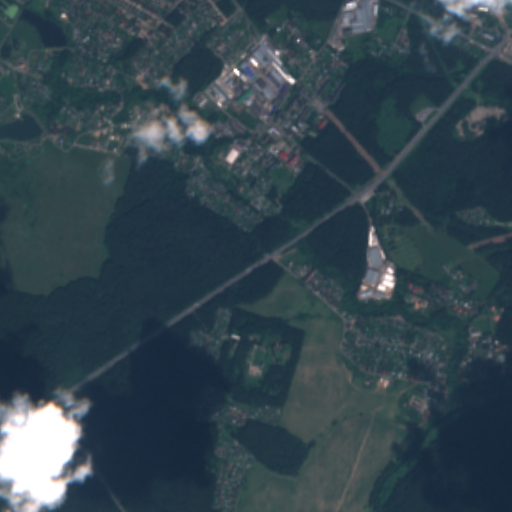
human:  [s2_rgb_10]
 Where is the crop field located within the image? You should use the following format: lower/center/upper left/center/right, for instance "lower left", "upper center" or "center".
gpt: The crop field is located in the left of the image.
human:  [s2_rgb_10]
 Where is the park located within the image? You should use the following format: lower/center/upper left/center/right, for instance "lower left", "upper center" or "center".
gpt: The park is located in the upper left of the image.
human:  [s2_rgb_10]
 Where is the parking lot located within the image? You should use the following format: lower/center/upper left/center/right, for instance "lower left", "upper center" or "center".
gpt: The parking lot is located in the upper right of the image.
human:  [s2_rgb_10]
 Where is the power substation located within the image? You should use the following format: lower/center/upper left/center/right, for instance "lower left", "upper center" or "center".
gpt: The power substation is located in the center right of the image.
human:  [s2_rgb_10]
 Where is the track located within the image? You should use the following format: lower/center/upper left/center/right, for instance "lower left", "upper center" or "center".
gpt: The track is located in the upper center of the image.
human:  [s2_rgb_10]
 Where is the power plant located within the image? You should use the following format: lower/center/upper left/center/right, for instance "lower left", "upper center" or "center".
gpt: There is no power plant in the image.